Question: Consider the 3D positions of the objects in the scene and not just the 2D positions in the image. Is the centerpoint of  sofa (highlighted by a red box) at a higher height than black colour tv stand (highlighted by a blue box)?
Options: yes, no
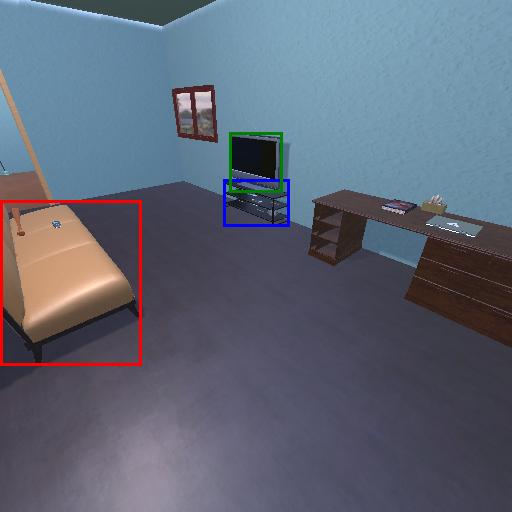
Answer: yes